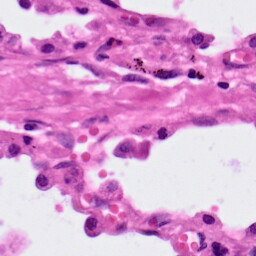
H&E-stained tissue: Lung